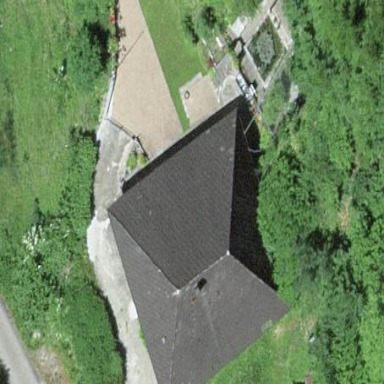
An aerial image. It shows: Hipped roof on residential building.